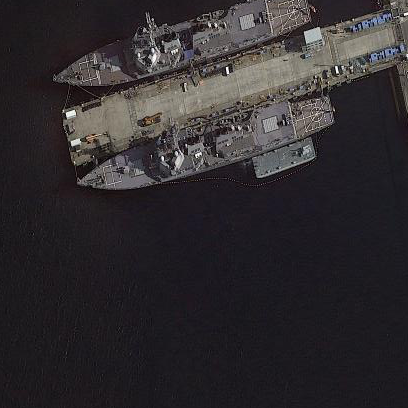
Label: destroyer